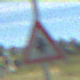
Verkehrszeichen: Vorfahrt
Umgebung: Outdoor, Special
Tageszeit: Midday
Wetter: PartlyCloudy
Licht: Natural
Jahreszeit: NotSpecified
Kontrast: HighContrast